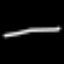
Label: line